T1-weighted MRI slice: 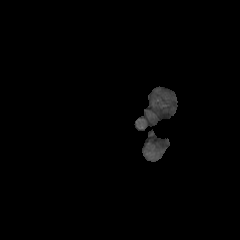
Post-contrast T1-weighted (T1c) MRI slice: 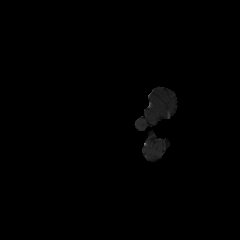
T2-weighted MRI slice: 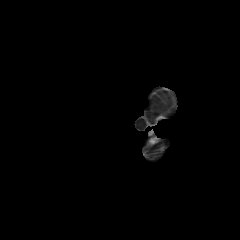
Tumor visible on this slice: no